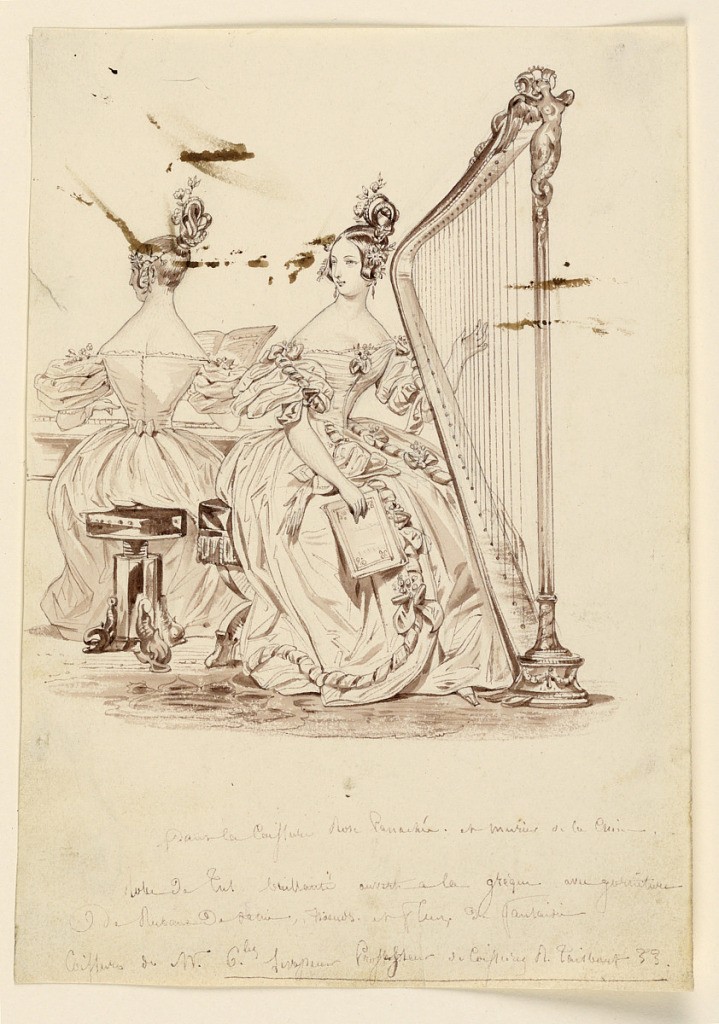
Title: Costume Illustration
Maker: Pierre Numa Bassaget, French
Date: ca. 1835
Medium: Graphite, pen and sepia wash on paper
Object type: Drawing
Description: Two women in contemporary costume. At left, a woman is seated at a pianoforte, her back to spectator. At right, another woman is seated at a harp, her figure facing right. Probably illustration for "Le Follet Courrier des Salons."